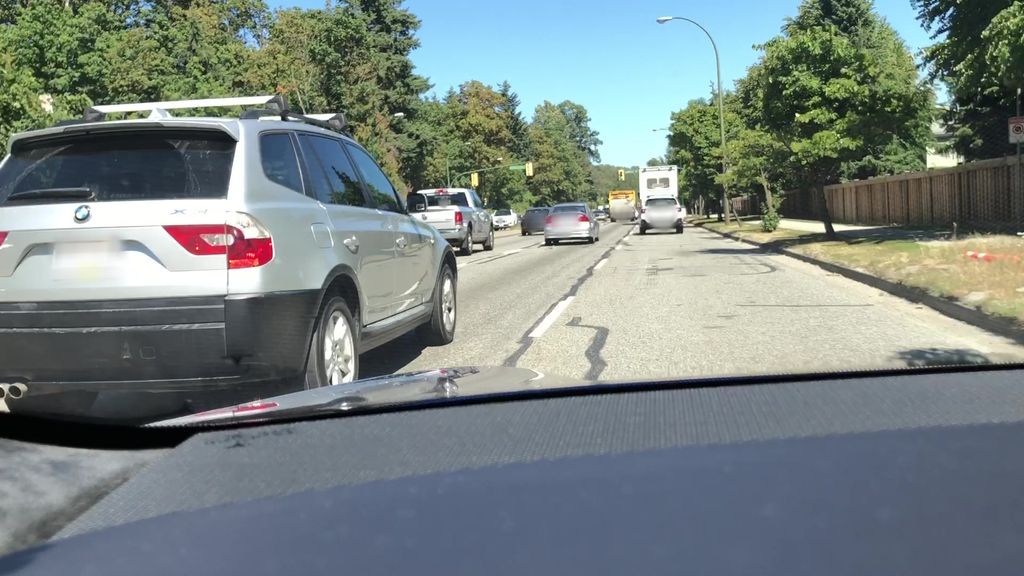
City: vancouver